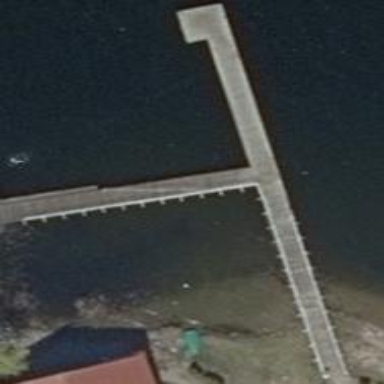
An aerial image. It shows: Man-made pier.